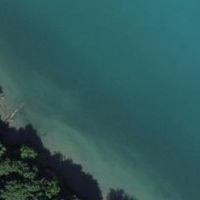
EUNIS habitat code: 14
Species observed at this site:
Hippocrepis emerus